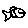
Label: fish